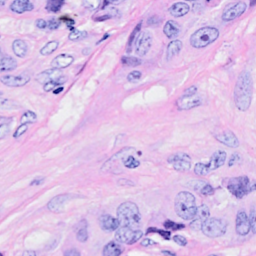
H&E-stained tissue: Breast